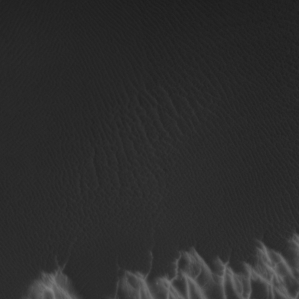
Label: non_frost